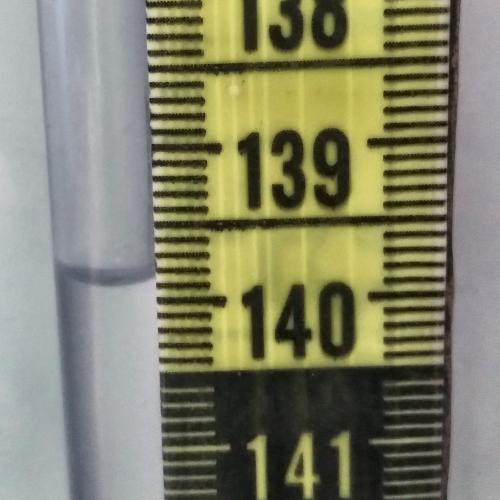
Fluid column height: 139.9 cm